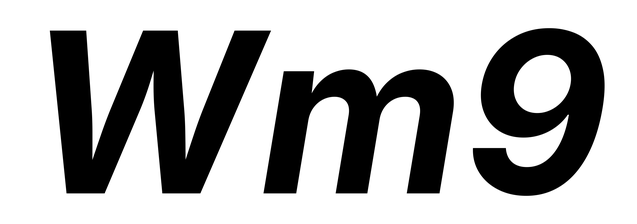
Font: Inter-Italic_Bold_Italic